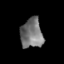
Tissue: skin
Cell type: Epithelial cells
Senescence score: 0.8137
Nuclear area (px): 640
Mean DAPI intensity: 117.814